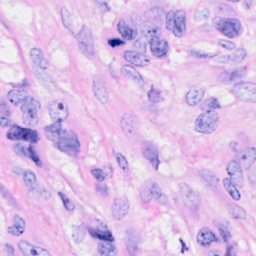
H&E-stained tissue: Breast